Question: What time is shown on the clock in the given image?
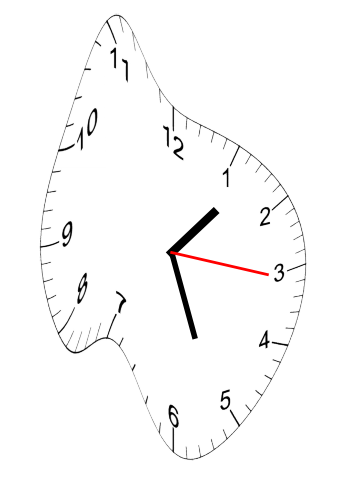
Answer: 01:26:16